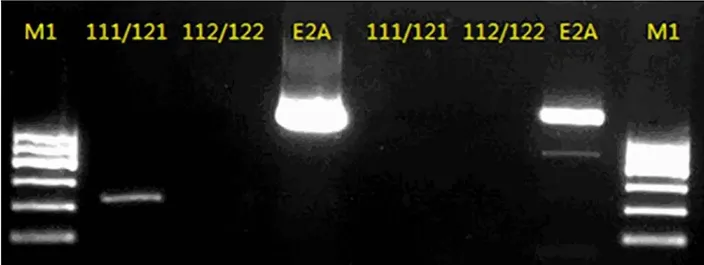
Gel electrophoresis and sequence analysis of the CBFbeta/MYH11 transcript. A, Gel electrophoresis 111/121 and 112/122 primer pairs used for amplification of the CBFbeta/MYH11 transcript. E2A is the internal reference primer. M1 is the DNA molecular weight marker 1 (100-600 bp, Tiangen, China). 111/121 amplified product showed a specific band between 200-300bp.
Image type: ophthalmic_imaging (oct)